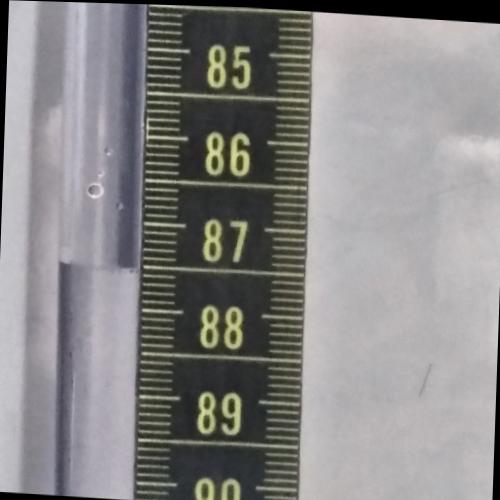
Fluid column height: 87.5 cm